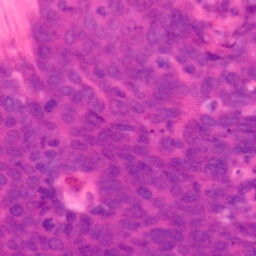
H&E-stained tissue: Colon